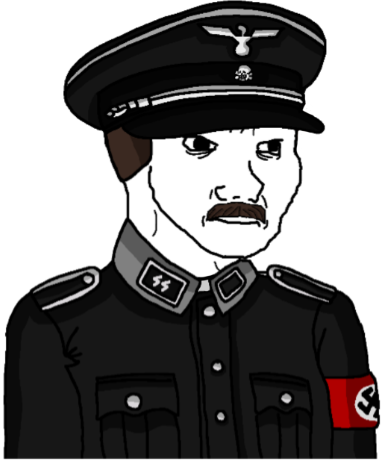
Label: 5_Doomer